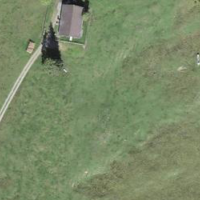
EUNIS habitat code: 23
Species observed at this site:
Tettigonia cantans
Omocestus rufipes
Omocestus viridulus
Pseudochorthippus parallelus